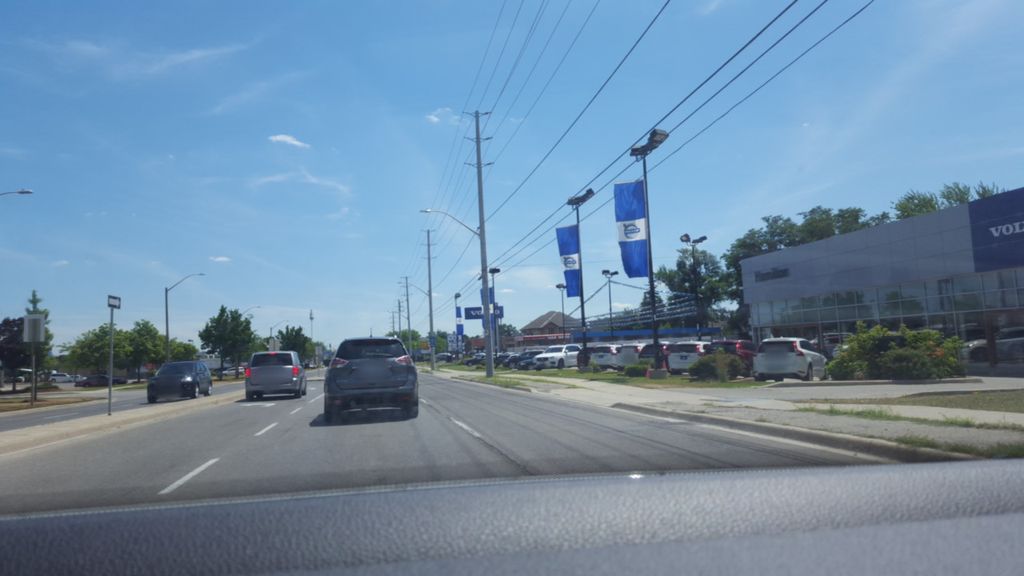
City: hamilton